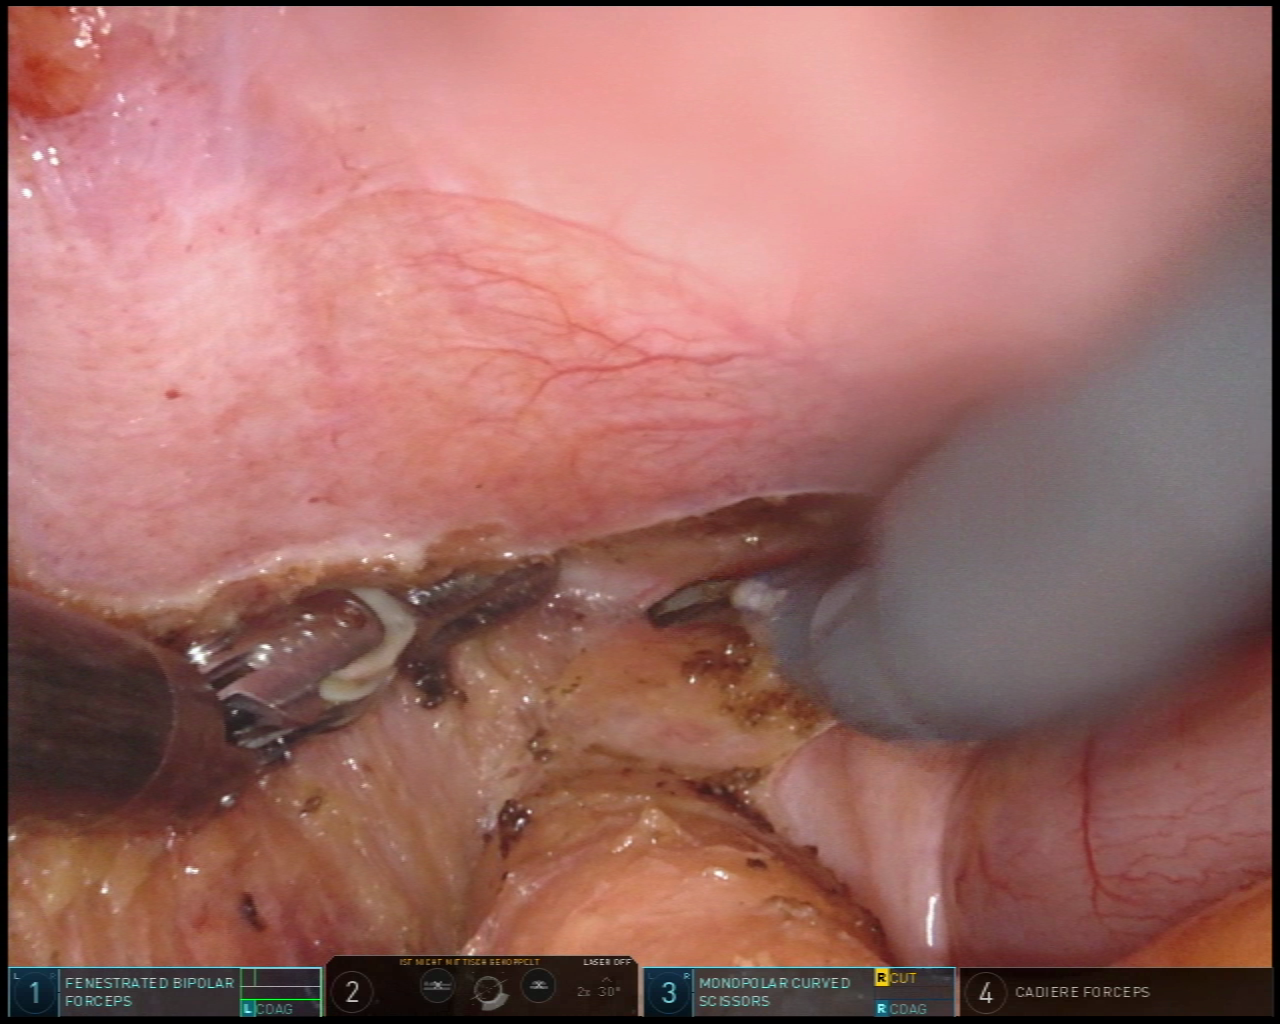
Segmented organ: vesicular_glands
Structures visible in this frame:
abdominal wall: no
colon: no
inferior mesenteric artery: no
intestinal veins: no
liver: no
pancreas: no
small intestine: no
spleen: no
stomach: no
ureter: no
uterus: no
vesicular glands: yes